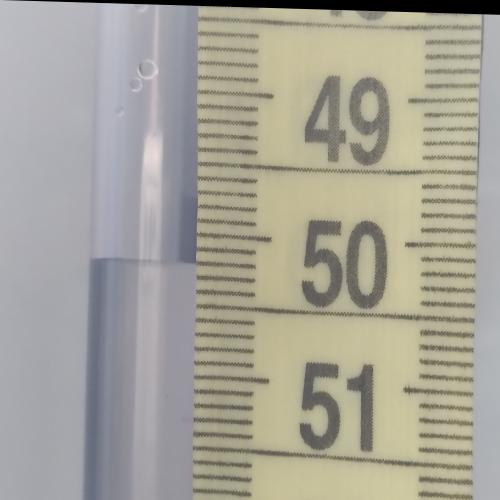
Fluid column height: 50.2 cm